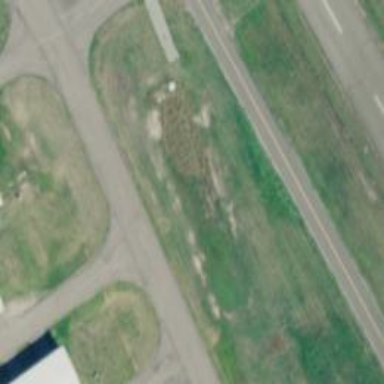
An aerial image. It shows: Asphalt taxiway in the airport.